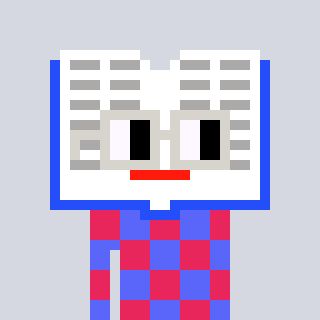
a pixel art character with square light gray glasses, a dictionary-shaped head and a purple-colored body on a cool background